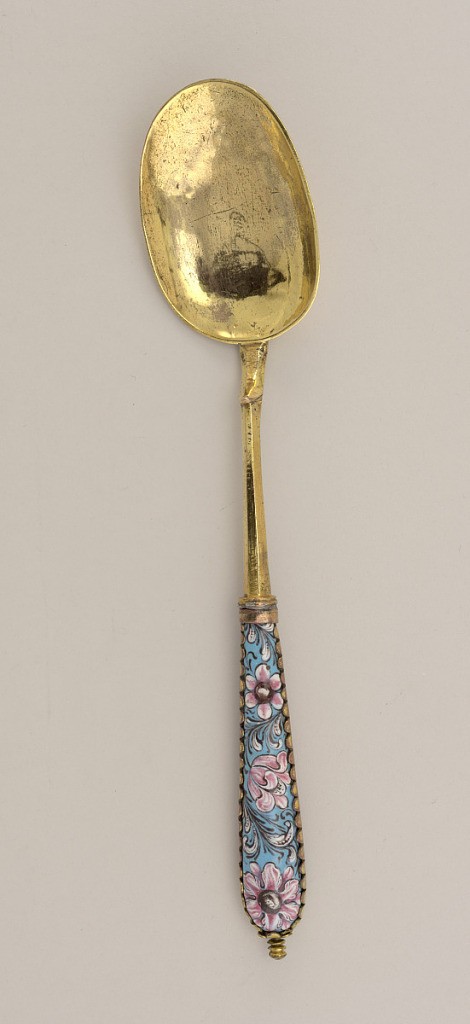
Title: Spoon with Blue and Pink Foral Enamel Handle
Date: ca. 1600–1700
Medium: brass, enamel
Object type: spoon
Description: Oval bowl, decorated on back; slightly curved neck. Enameled handle, floral pattern in white, pink and black on light blue ground. Brass mounts along the sides of handle.